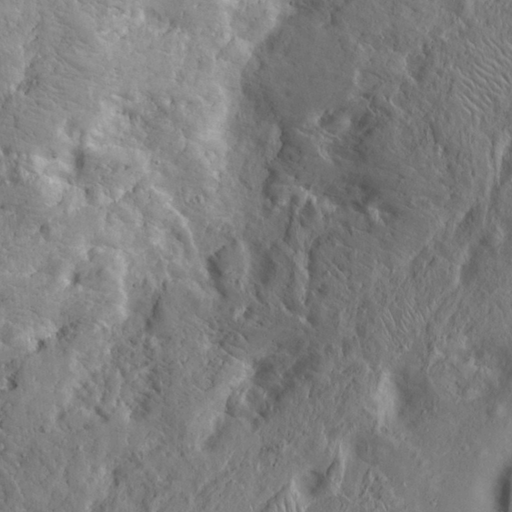
Objects detected: cone, cone